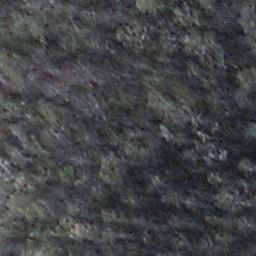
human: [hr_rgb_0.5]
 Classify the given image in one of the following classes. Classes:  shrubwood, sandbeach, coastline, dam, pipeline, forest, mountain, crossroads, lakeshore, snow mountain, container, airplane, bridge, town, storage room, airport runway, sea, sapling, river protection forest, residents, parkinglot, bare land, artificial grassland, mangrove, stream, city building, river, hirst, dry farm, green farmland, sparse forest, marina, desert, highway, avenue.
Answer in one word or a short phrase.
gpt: shrubwood